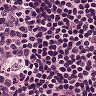
Metastatic tissue present: no